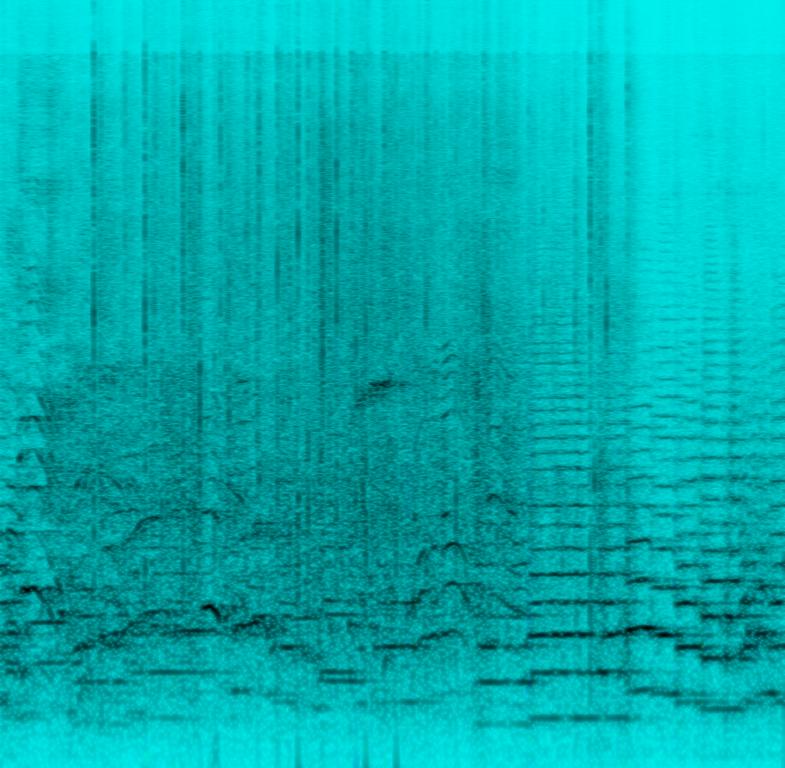
The song is an instrumental. The song is medium tempo with a brass quartet playing French horns playing a well known movie soundtrack to the crowds cheering, clapping  and whistling. The sound quality is bad with ambient crowd noise.